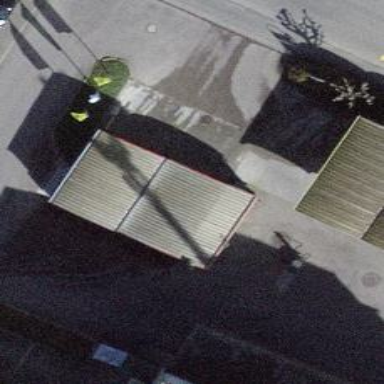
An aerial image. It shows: Car wash facility.